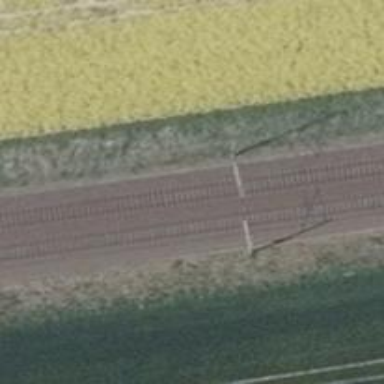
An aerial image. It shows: Milestone along the railway track with catenary mast.